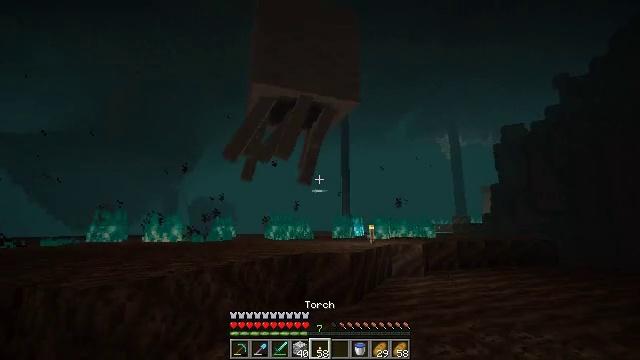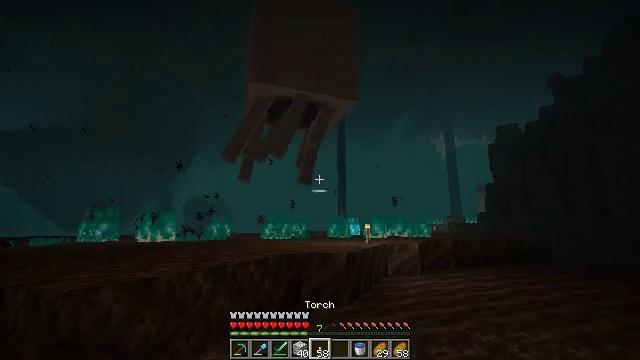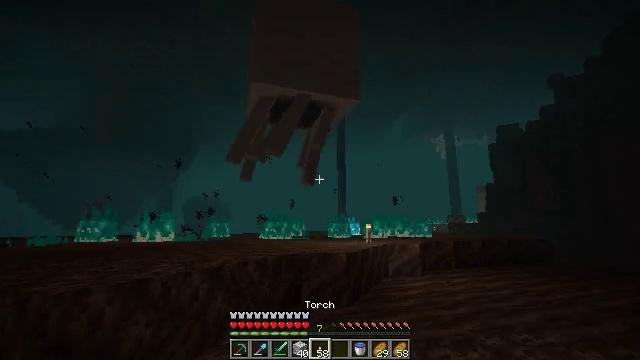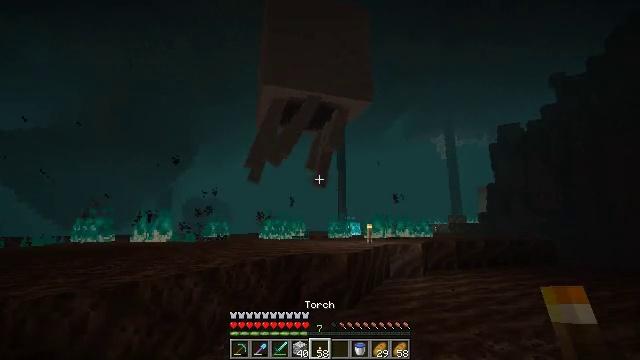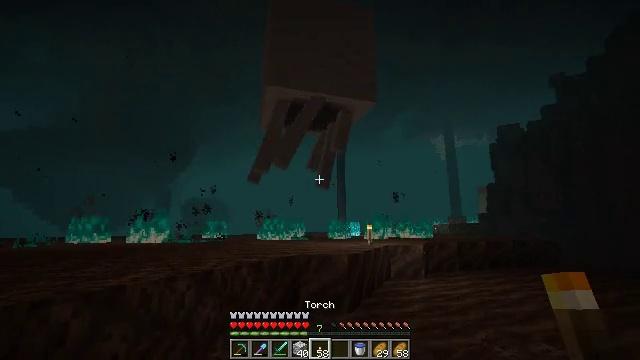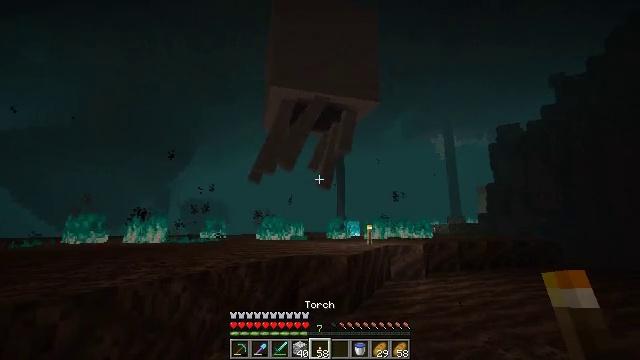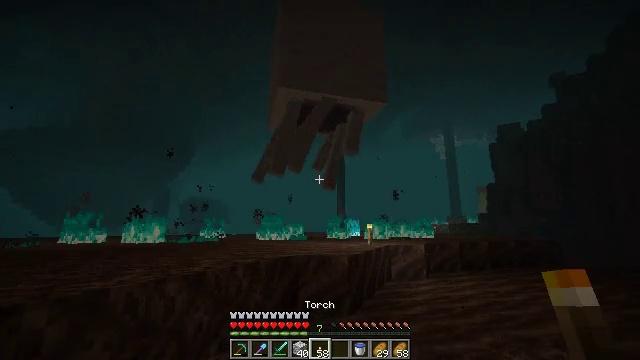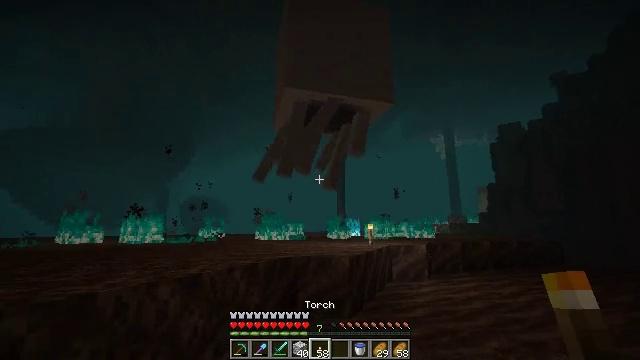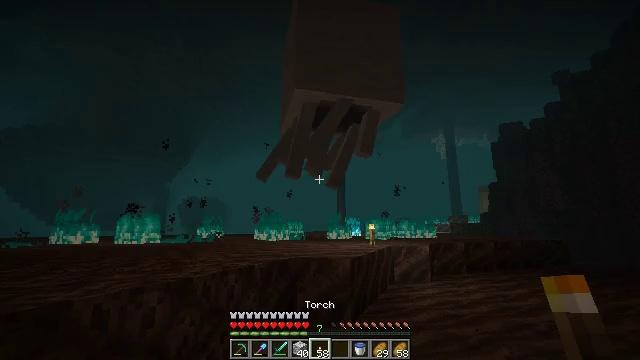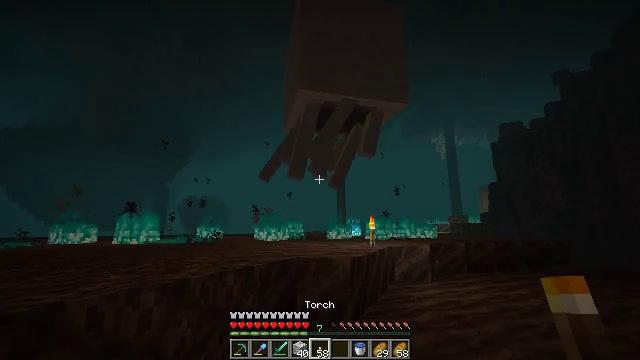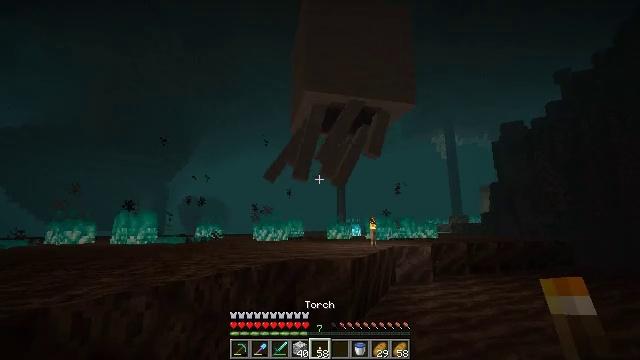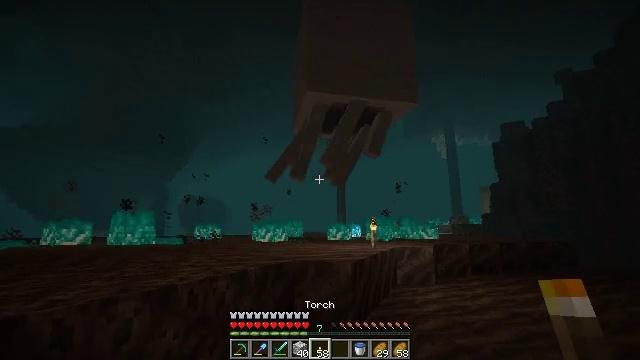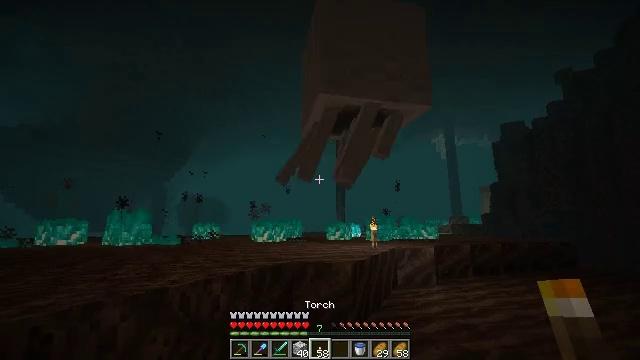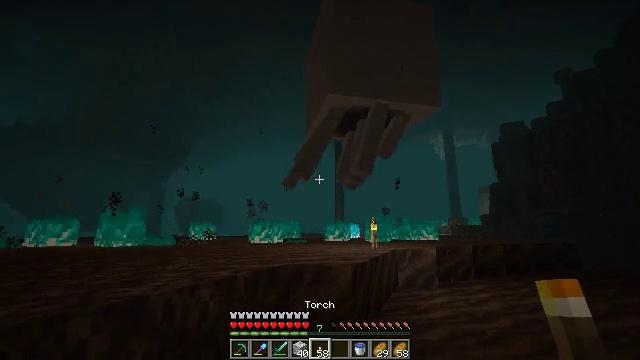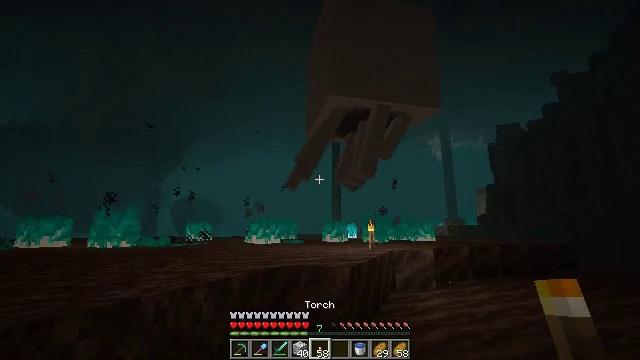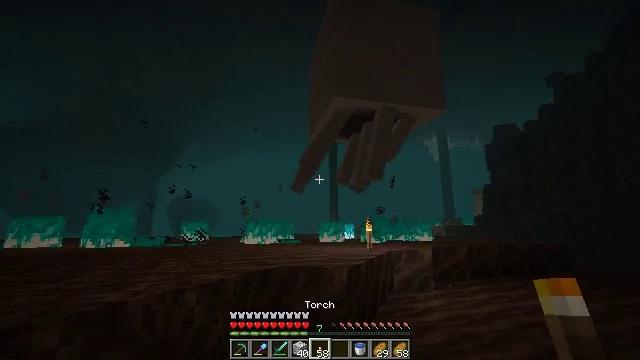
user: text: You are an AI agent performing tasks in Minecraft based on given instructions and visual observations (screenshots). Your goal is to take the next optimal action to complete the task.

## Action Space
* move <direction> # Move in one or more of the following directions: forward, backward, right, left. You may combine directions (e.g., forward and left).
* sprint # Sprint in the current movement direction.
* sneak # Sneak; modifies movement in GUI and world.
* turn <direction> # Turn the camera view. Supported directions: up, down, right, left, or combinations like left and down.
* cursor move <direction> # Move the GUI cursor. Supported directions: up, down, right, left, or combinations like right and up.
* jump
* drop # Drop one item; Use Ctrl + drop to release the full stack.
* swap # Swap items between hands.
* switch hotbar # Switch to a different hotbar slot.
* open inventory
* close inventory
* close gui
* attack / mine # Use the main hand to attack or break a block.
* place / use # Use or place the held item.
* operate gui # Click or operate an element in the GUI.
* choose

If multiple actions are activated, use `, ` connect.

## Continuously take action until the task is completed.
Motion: motion action
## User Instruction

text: Extinguish the soul fire.
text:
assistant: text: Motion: move forward
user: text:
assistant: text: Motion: move forward
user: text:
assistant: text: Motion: move forward
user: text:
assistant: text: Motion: move forward
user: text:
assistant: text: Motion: move forward
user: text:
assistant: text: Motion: move forward
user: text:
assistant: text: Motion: move forward
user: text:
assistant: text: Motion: move forward
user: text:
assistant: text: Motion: move forward
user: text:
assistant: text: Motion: move forward
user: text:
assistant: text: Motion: move forward
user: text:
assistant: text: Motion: move forward
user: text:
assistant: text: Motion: move forward
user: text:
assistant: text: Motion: move forward
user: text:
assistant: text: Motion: move forward
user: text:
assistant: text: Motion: move forward
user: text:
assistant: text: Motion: move forward
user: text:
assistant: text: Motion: move forward
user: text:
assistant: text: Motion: move forward
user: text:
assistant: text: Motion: move forward
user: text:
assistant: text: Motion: move forward
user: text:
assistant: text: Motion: move forward and move left
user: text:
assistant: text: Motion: move forward and move left
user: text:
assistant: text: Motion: move forward and move left
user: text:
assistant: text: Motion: move forward and move left
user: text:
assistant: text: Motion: move forward and move left, turn right
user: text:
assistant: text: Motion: move forward and move left, turn right and up
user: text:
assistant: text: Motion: move forward and move left, turn right and up
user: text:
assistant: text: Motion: move forward and move left
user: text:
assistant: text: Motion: move forward and move left